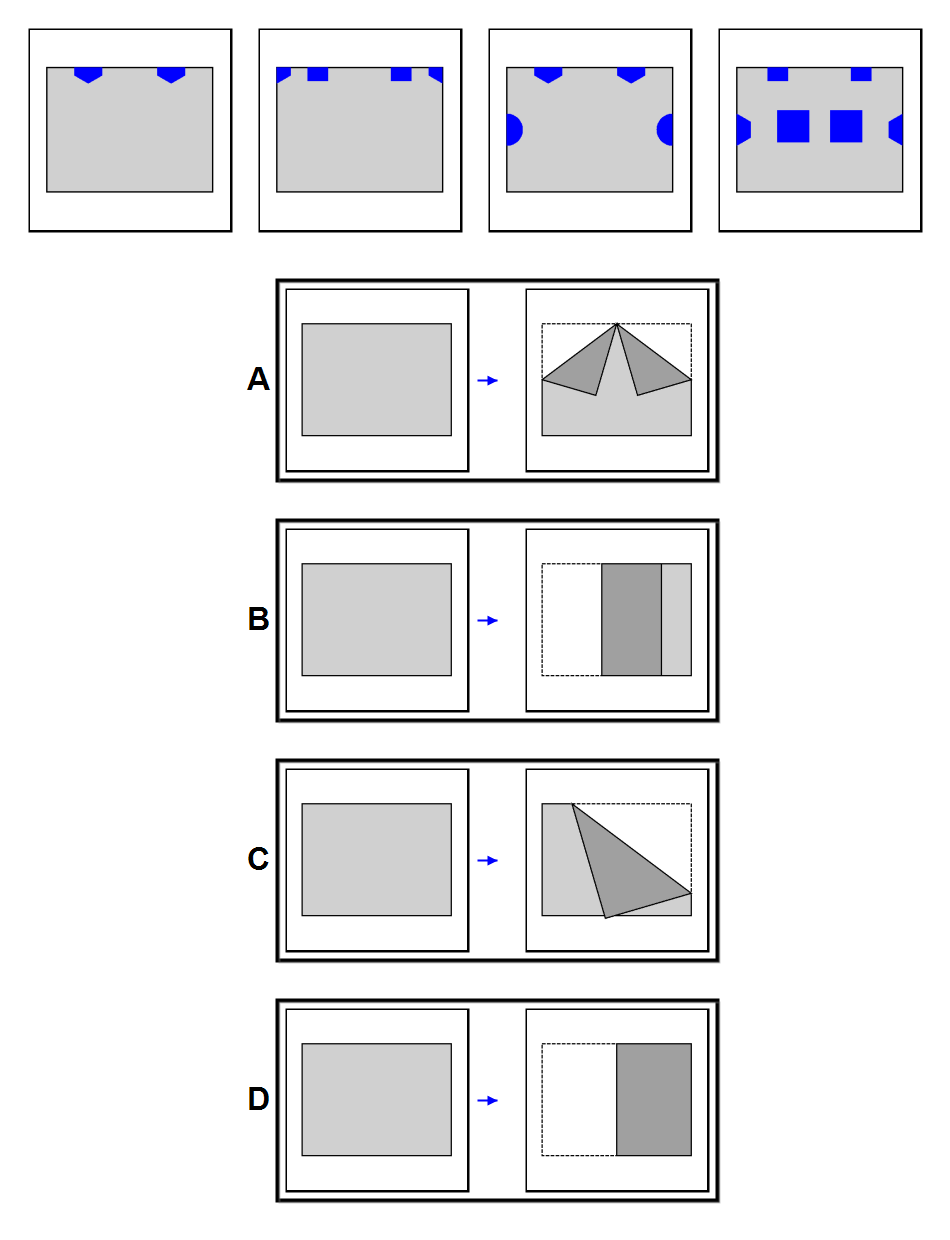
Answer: D